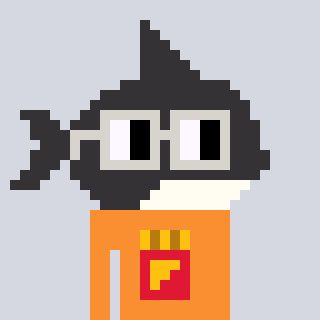
a pixel art character with square light gray glasses, a orca-shaped head and a orange-colored body on a cool background